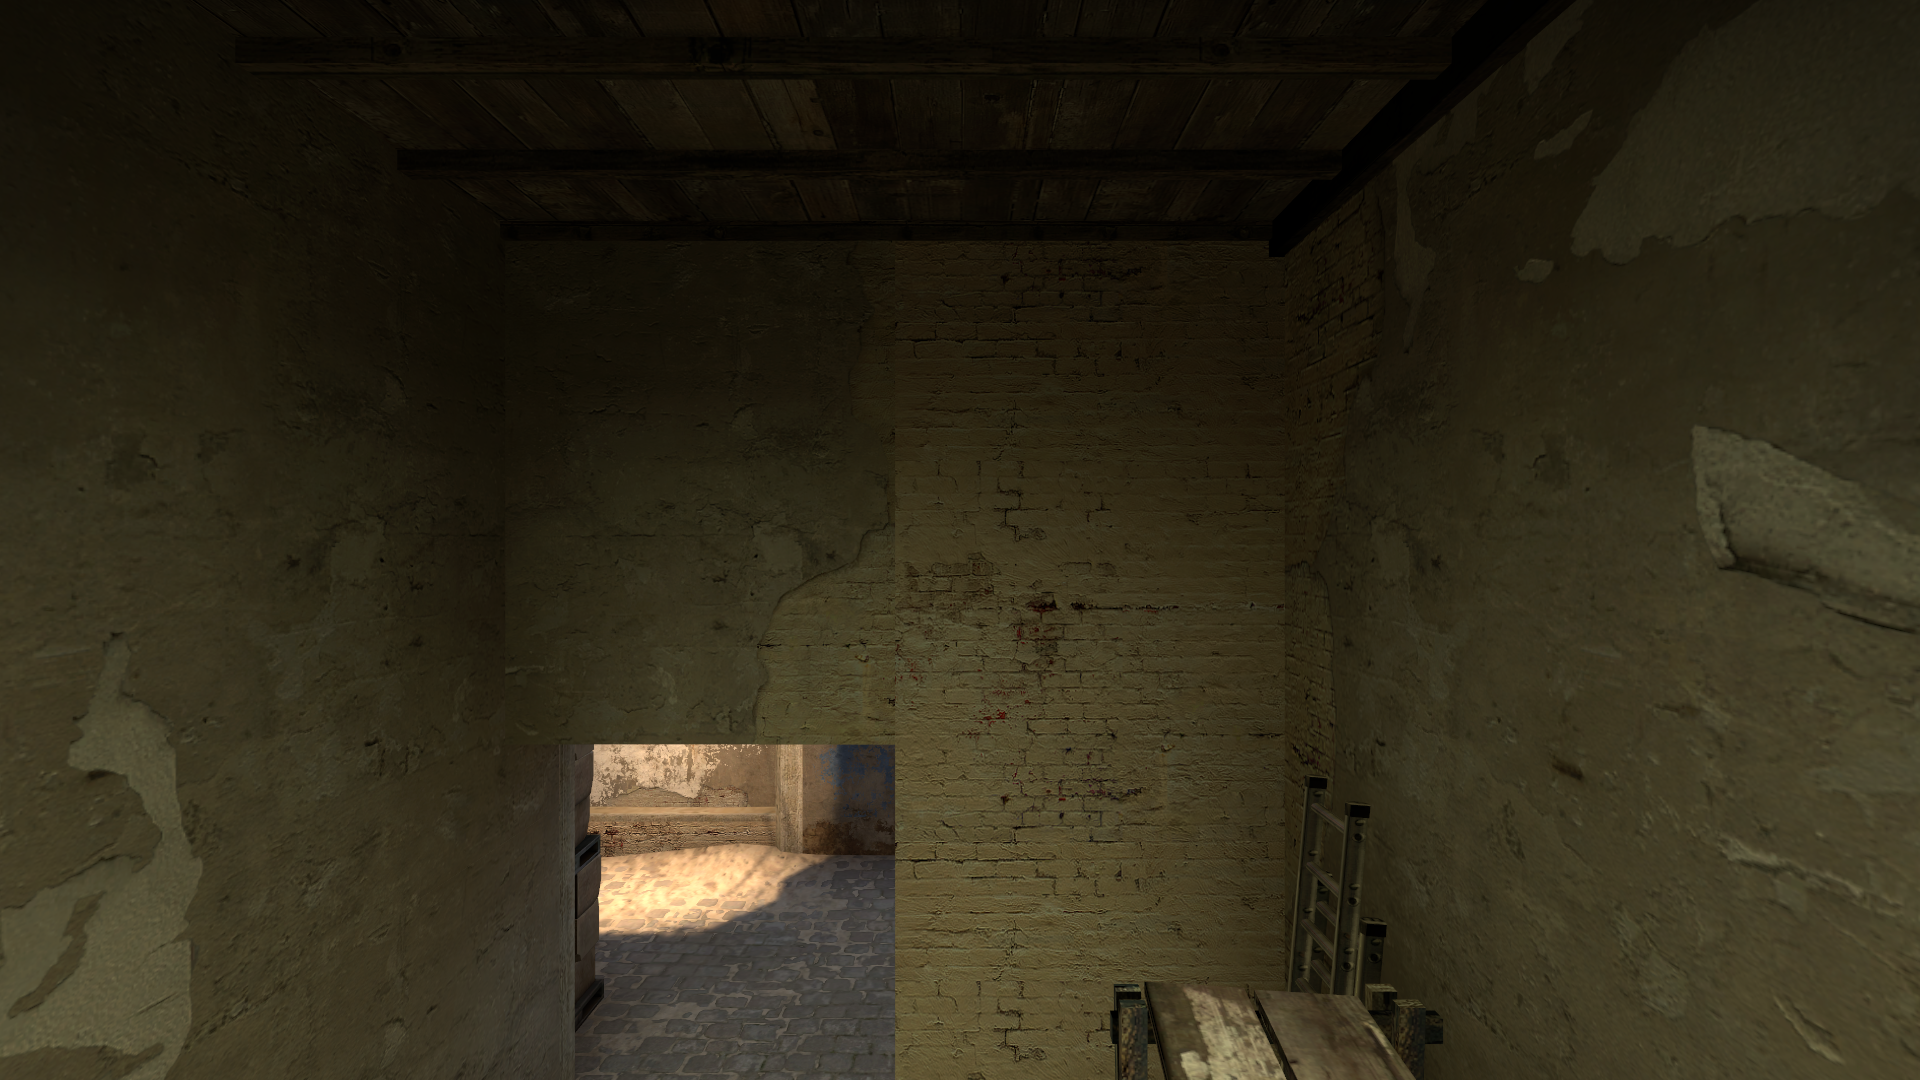
Map: de_mirage